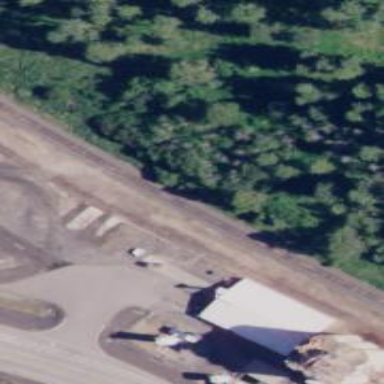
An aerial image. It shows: Railway track.